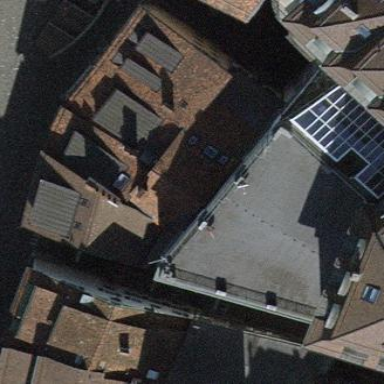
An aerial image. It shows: Building with flat grey roof.